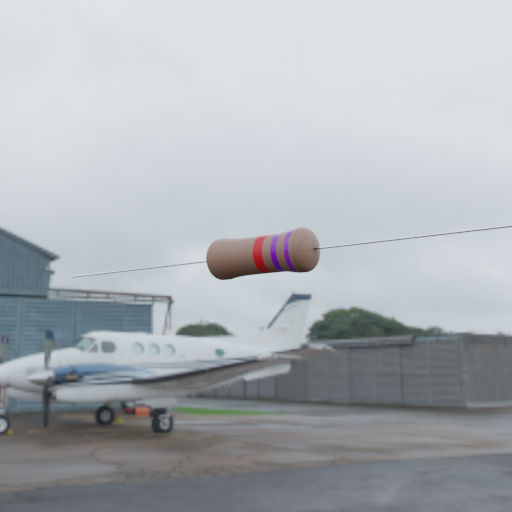
Resistor colour bands (in order): red, violet, violet